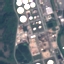
Land use / land cover: Industrial